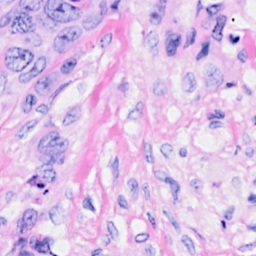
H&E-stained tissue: Breast